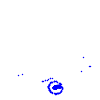
Particle: electron